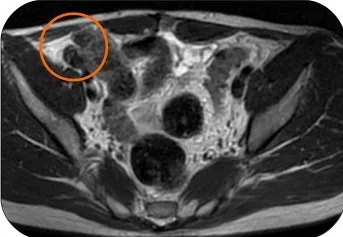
However, Trabectedin showed to be effective again, achieving a partial response in February 2018 (B).
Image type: radiology (mri)